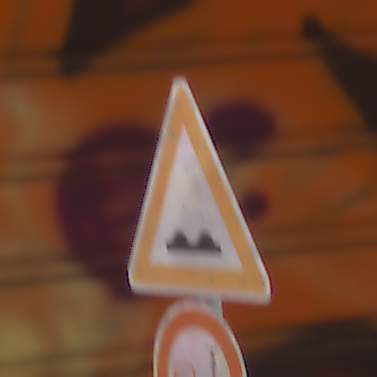
Verkehrszeichen: UnebeneFahrbahn
Zusatzzeichen unten: VerbotUeberholenEinspurigeFahrzeuge
Umgebung: Outdoor, Urban
Tageszeit: MorningAfternoon
Wetter: Clear
Licht: Natural
Jahreszeit: NotSpecified
Kontrast: MediumContrast